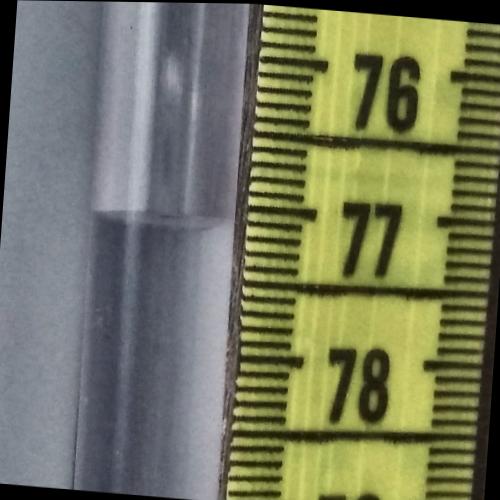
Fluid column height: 77.1 cm